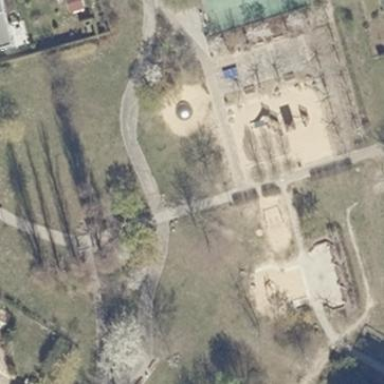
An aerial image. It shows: Playground area for leisure activities on the land.